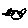
Label: bird